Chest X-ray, PA view. Patient: 68 years old, sex M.
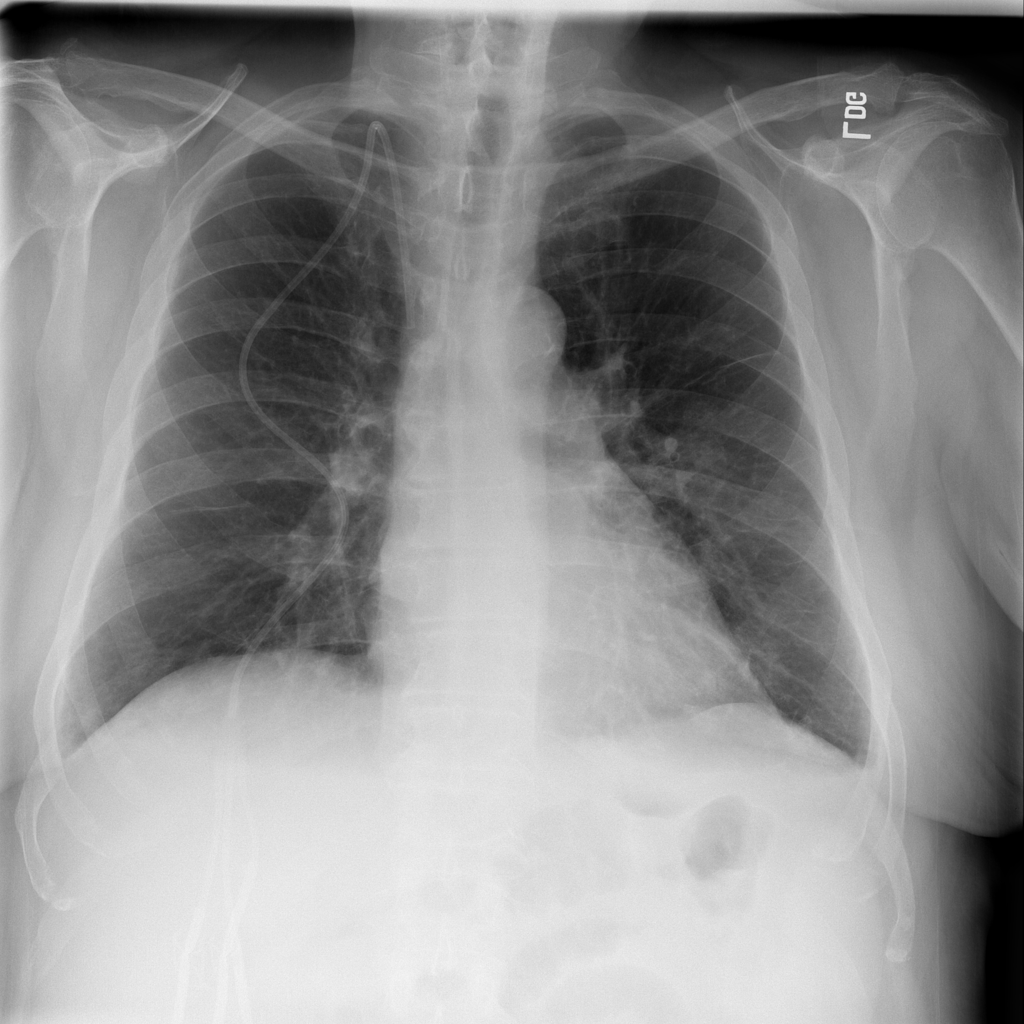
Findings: No Finding